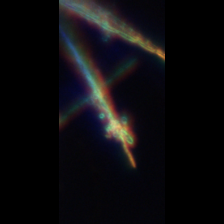
Taxon: Psuedo-nitzschia
Group: Diatoms